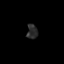
Tissue: prostate
Cell type: T cells
Senescence score: 0.296
Nuclear area (px): 155
Mean DAPI intensity: 43.213